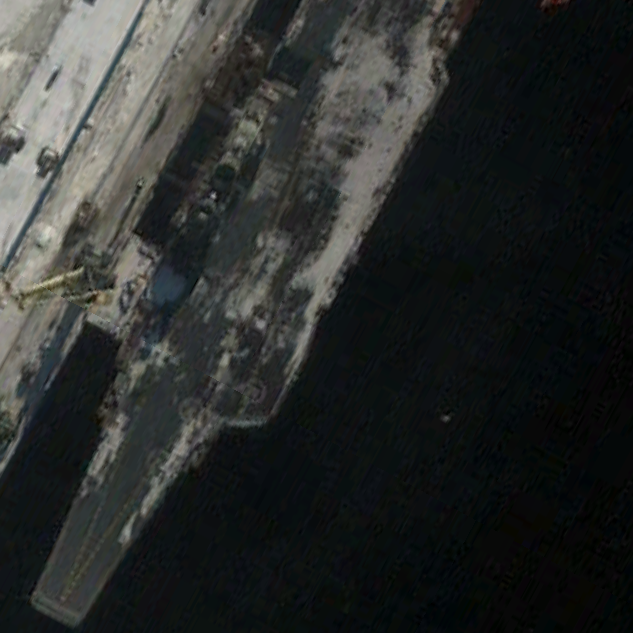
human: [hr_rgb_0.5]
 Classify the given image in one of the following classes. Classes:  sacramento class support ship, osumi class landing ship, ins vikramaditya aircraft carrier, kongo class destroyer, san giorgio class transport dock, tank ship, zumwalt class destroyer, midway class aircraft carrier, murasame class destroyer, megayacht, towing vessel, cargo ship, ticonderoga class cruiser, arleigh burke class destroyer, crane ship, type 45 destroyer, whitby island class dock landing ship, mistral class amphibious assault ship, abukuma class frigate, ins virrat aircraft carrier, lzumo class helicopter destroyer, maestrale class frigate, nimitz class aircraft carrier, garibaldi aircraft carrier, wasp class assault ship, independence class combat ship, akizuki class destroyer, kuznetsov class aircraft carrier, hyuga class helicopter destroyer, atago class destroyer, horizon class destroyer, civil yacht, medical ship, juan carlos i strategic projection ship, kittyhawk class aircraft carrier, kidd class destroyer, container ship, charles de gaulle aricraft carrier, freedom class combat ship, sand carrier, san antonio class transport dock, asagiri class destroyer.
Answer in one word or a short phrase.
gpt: Kuznetsov class aircraft carrier